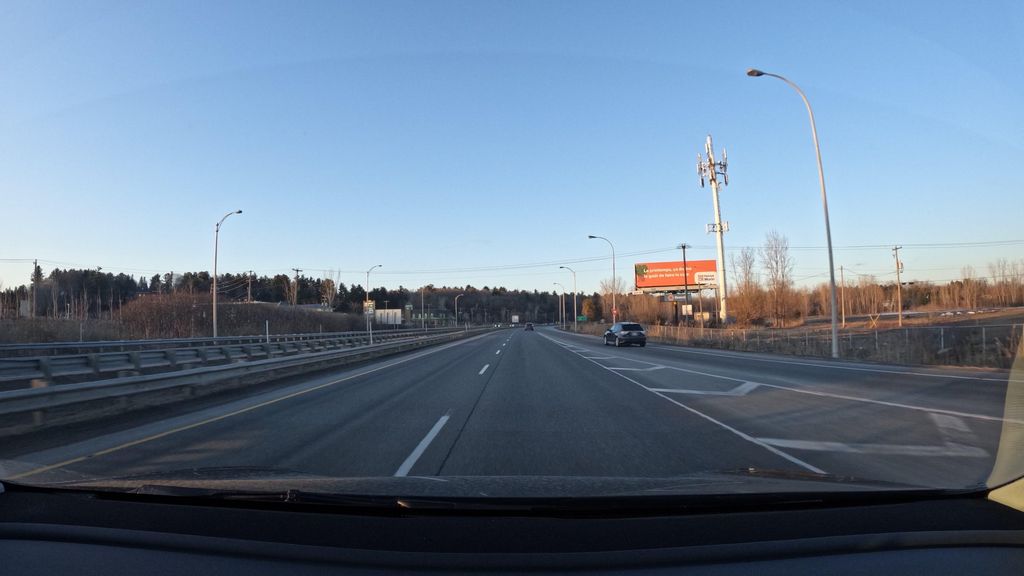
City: montreal